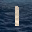
Label: 1